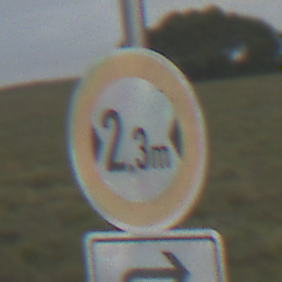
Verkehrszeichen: TatsaechlicheBreite2Komma3
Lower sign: RichtungsangabeDurchPfeile5
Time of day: Night
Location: Outdoor (Nature)
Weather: Overcast
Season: NotSpecified
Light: Artificial